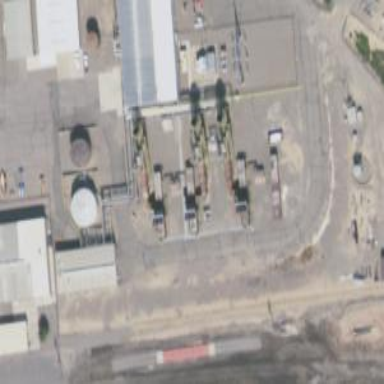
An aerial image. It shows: Gas turbine generator is in use.